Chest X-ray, PA view. Patient: 25 years old, sex F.
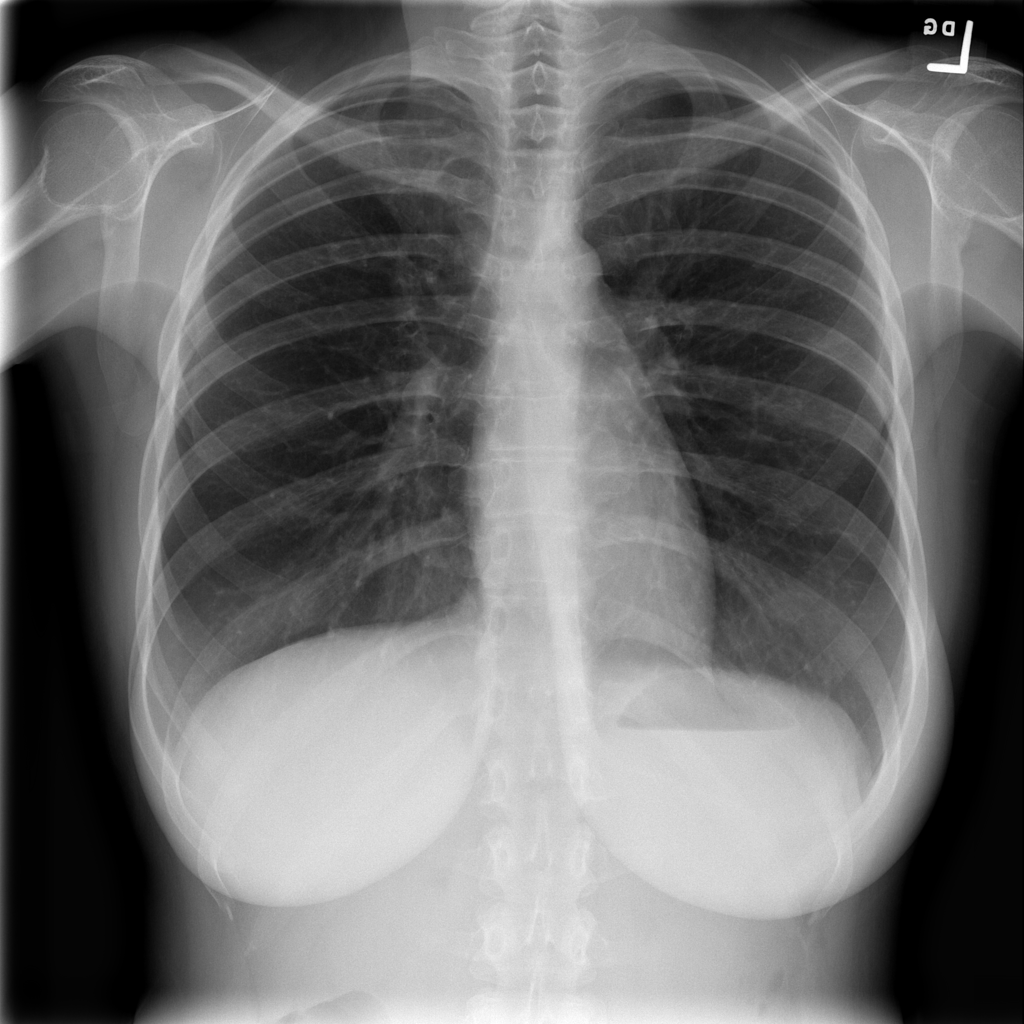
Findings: No Finding